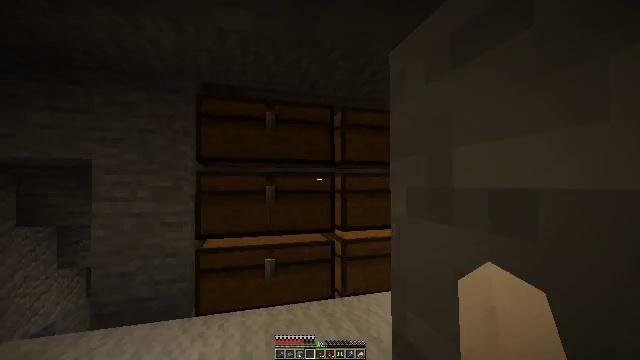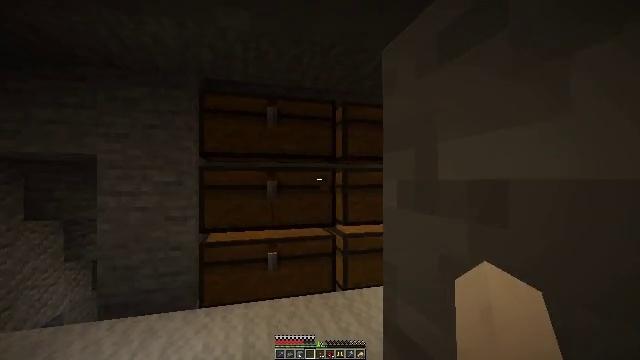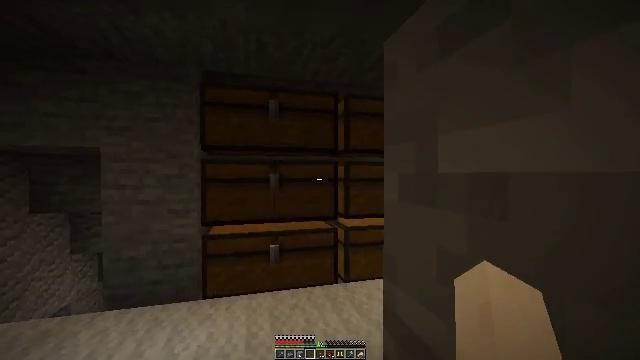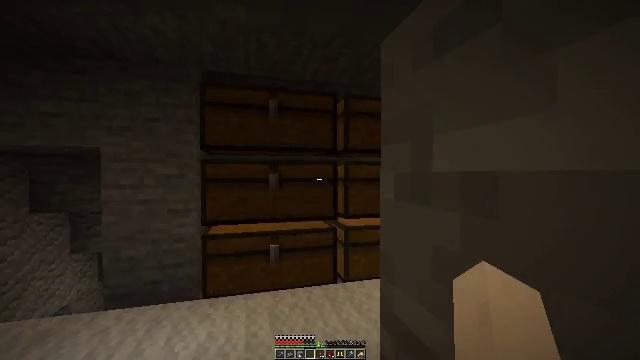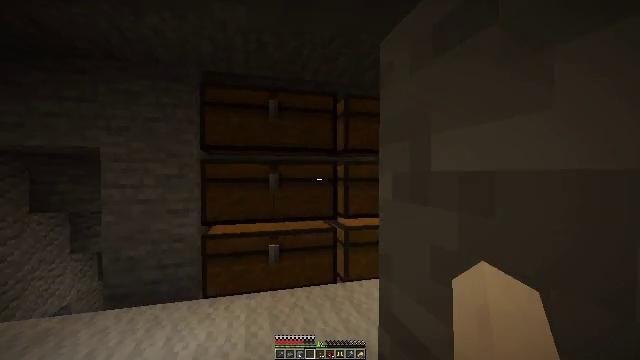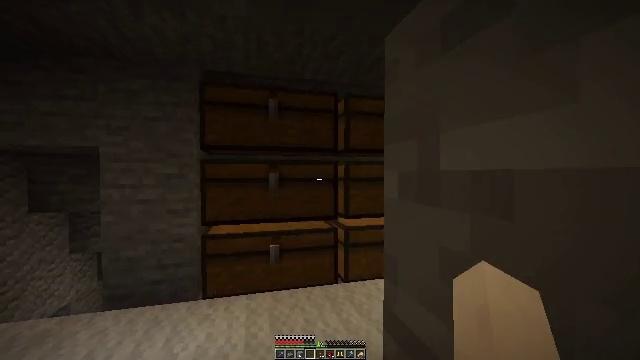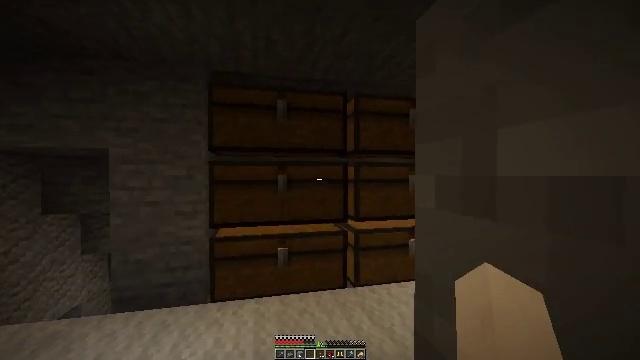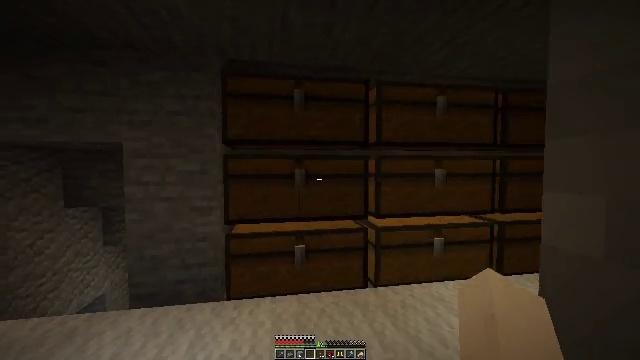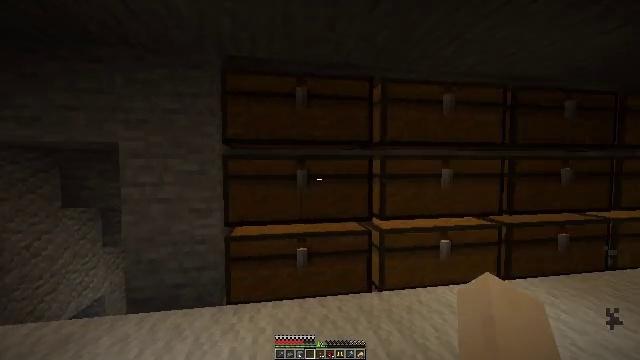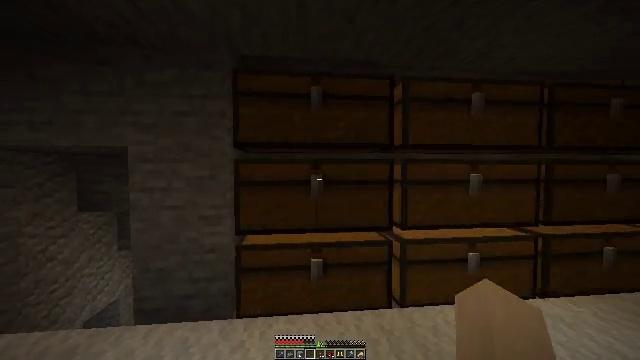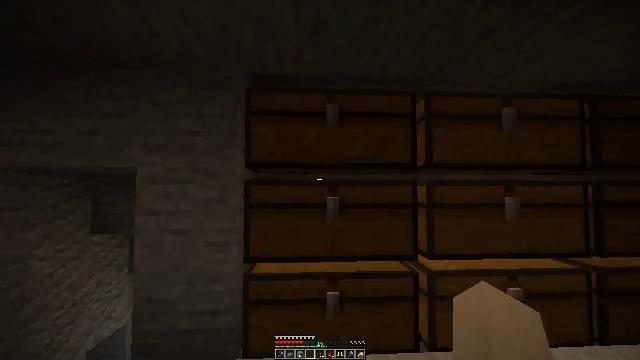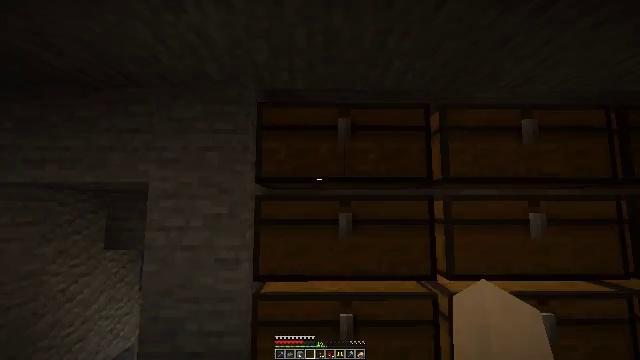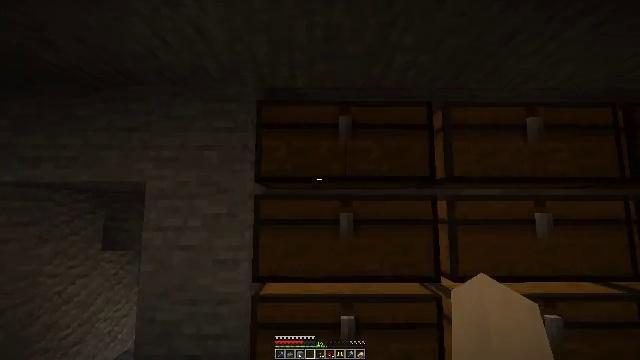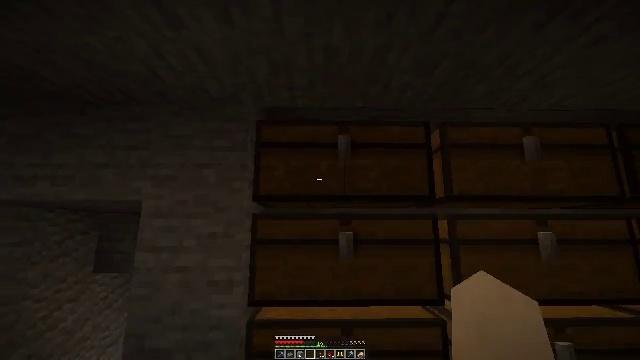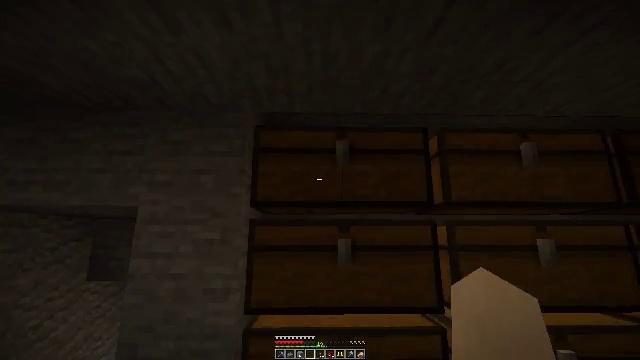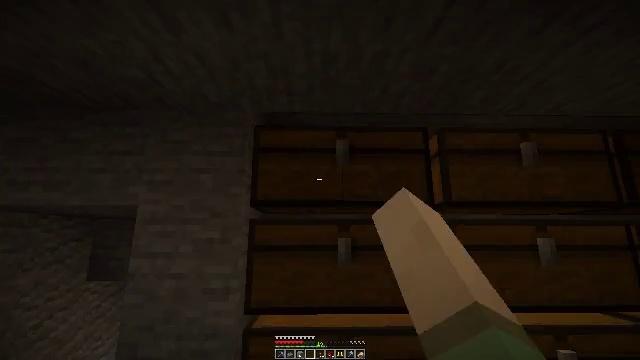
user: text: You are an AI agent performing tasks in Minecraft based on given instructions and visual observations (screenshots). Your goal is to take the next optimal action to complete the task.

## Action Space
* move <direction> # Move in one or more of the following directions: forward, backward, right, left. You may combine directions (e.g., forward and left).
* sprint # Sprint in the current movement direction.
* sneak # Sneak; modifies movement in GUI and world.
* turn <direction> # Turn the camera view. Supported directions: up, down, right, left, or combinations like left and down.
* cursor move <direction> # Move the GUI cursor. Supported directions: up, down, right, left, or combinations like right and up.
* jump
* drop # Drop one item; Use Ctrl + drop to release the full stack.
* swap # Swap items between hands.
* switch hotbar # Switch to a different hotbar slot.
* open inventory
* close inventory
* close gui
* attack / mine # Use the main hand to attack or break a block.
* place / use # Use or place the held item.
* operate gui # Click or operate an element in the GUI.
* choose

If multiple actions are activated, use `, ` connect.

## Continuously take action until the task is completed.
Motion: motion action
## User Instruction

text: Retrieve the lectern from the structure.
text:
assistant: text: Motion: turn down
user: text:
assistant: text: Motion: turn down
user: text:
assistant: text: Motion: no_op
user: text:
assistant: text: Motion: no_op
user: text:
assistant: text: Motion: move forward
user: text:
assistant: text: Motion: move forward, turn left
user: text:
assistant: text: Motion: move forward, turn left and down
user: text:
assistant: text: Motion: move forward
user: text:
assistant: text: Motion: move forward, turn left
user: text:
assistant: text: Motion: turn left and up
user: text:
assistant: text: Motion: turn left and up
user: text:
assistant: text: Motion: no_op
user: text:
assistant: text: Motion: turn up
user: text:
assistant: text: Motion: turn up, use / place
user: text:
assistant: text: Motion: use / place
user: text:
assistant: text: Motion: use / place
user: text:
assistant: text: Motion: use / place
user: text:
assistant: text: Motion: no_op
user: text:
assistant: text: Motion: no_op
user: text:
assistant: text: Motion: no_op
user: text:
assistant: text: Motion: turn left
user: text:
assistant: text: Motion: no_op
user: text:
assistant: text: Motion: no_op
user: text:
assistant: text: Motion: no_op
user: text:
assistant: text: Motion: no_op
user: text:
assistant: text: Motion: no_op
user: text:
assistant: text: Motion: no_op
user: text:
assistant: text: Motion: no_op
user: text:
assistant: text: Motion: turn up
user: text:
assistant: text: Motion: turn left and up